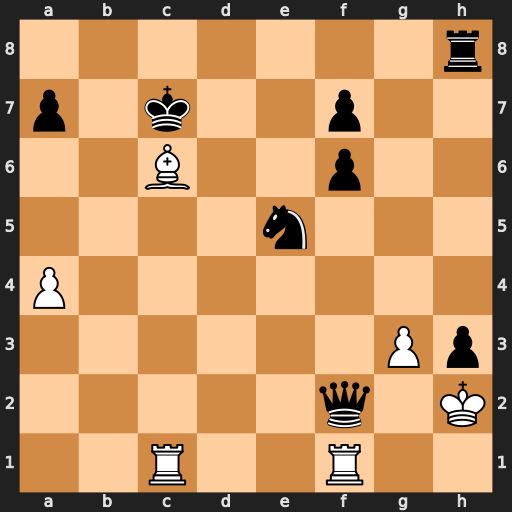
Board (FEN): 7r/p1k2p2/2B2p2/4n3/P7/6Pp/5q1K/2R2R2
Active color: w
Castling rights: -
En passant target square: -
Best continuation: Rxf2 Ng4+ Kg1